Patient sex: M
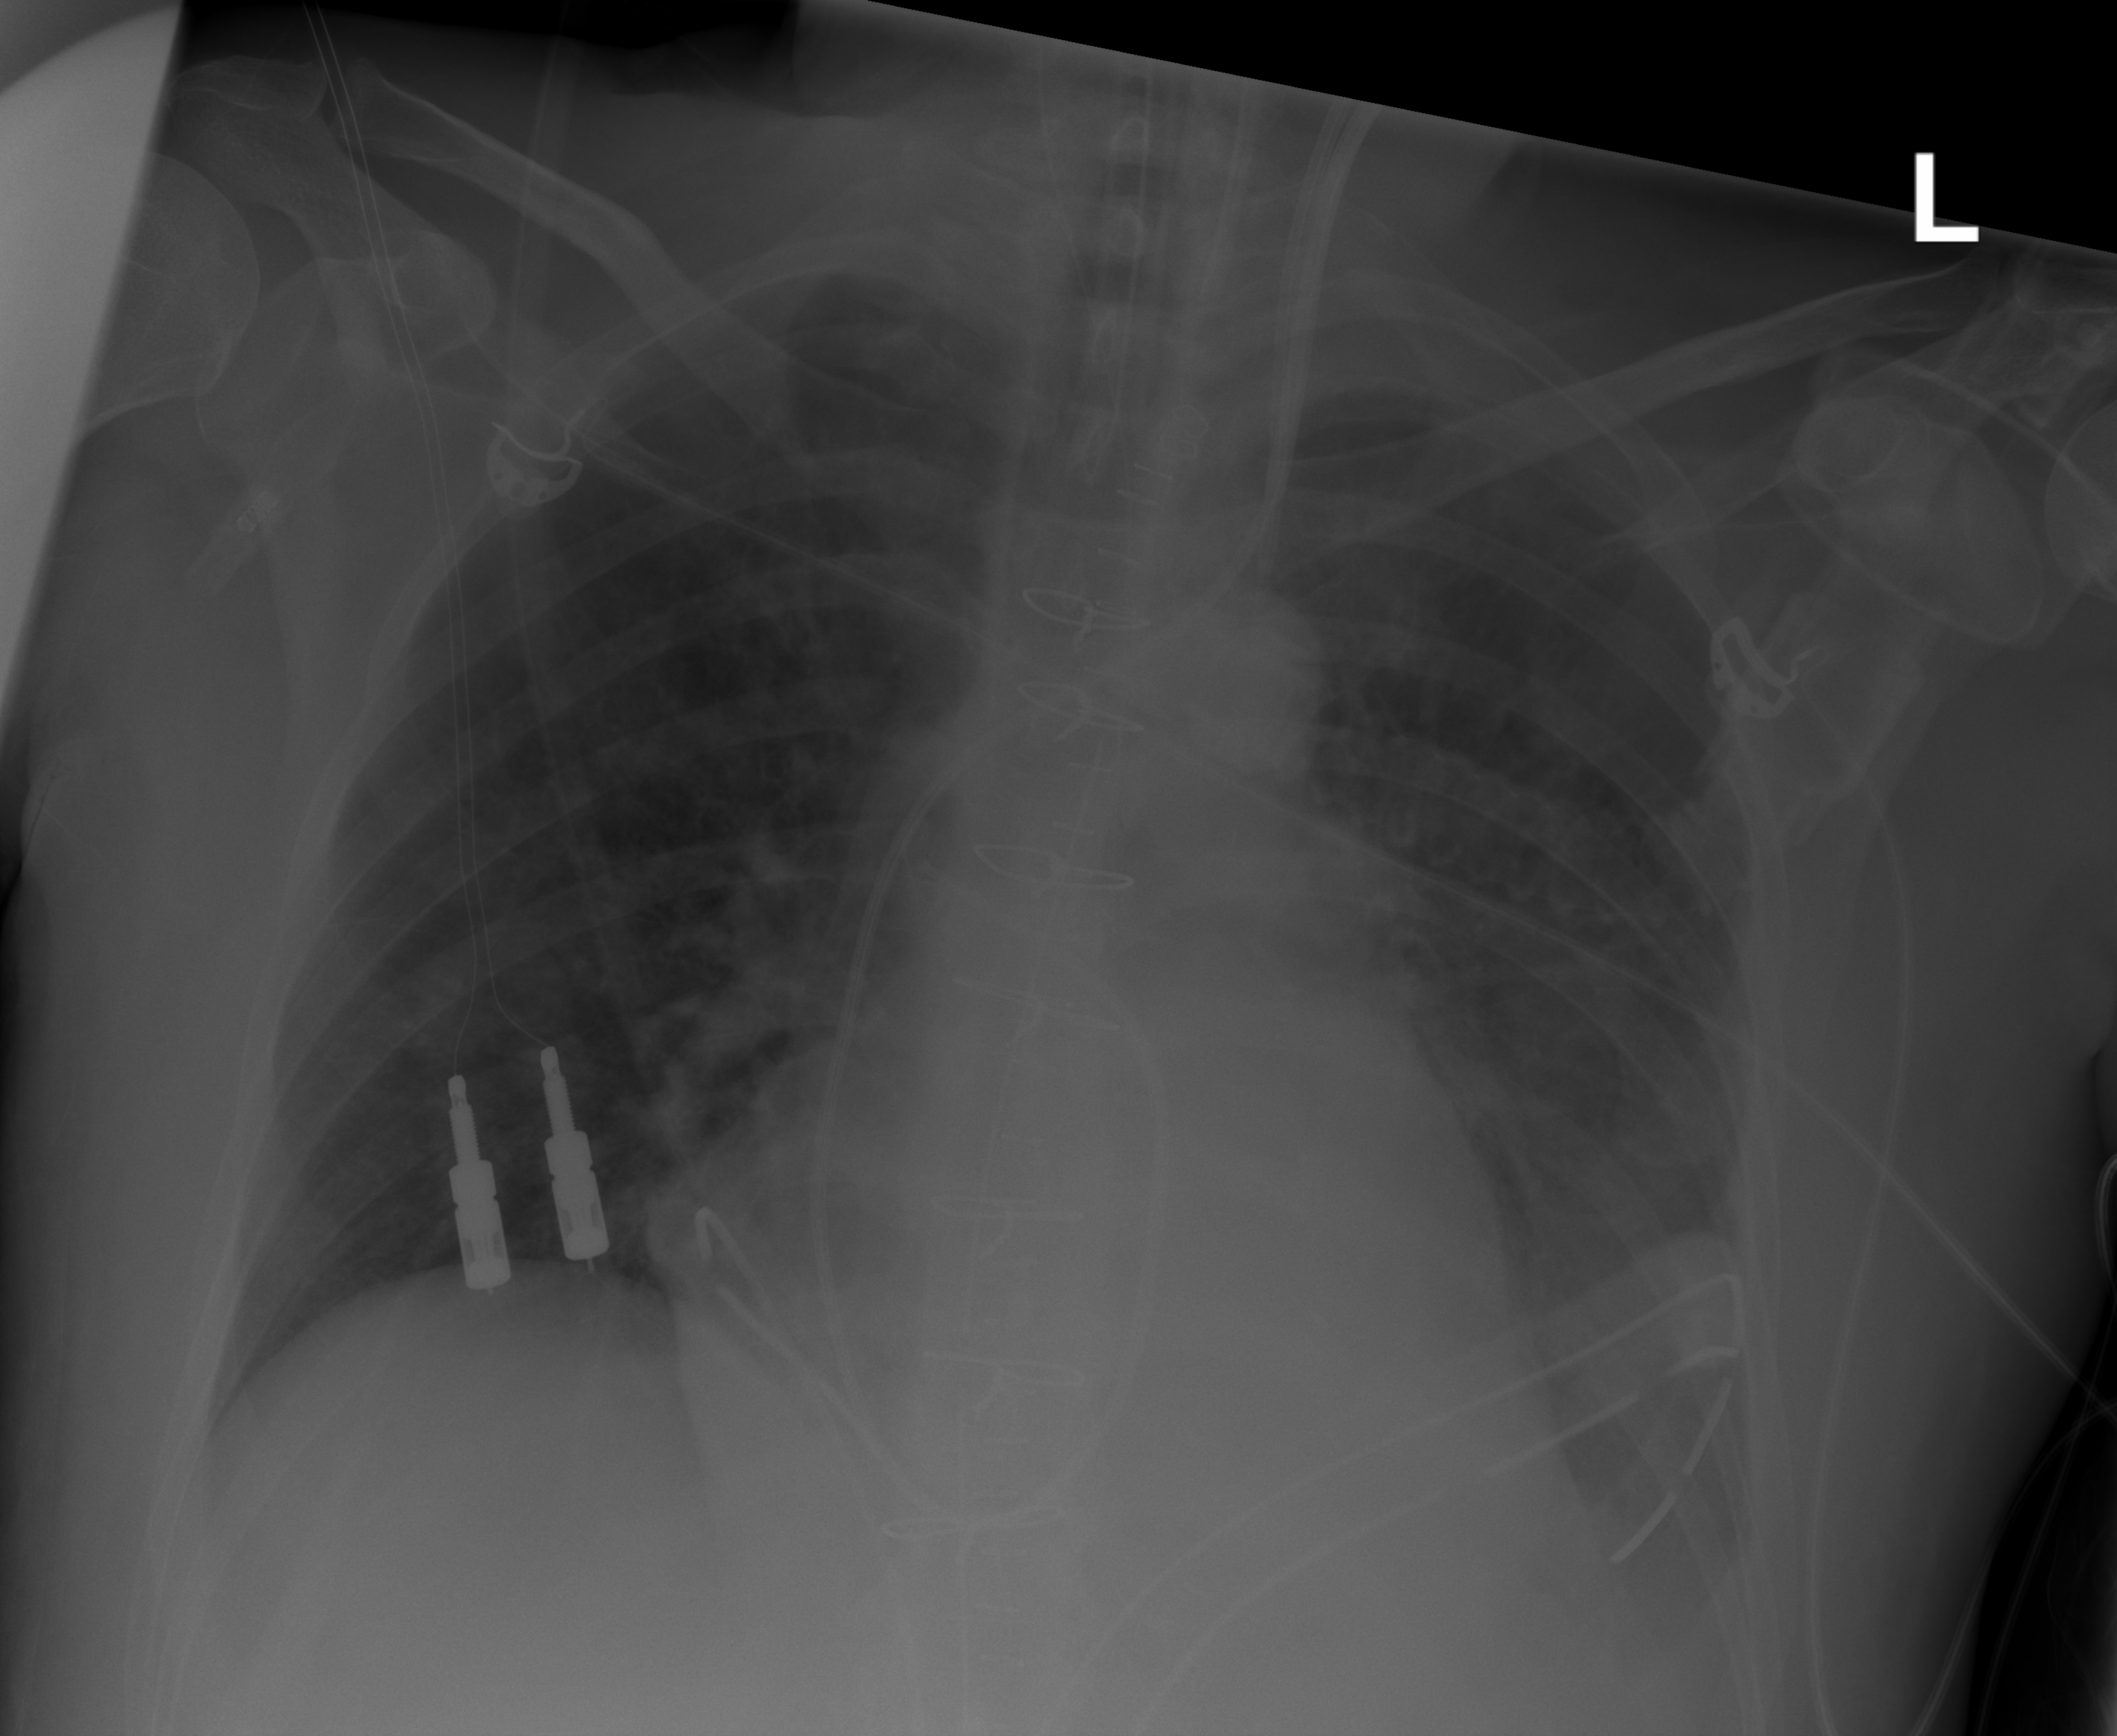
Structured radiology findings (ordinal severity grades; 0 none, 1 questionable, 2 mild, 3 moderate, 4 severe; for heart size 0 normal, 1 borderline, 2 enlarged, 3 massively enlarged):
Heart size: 2
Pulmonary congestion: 0
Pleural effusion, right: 0
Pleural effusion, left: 2
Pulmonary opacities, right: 0
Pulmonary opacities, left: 0
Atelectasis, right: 0
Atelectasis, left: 3